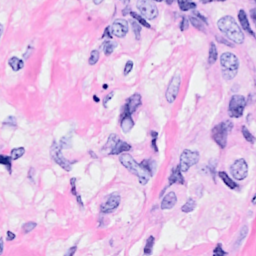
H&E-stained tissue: Breast